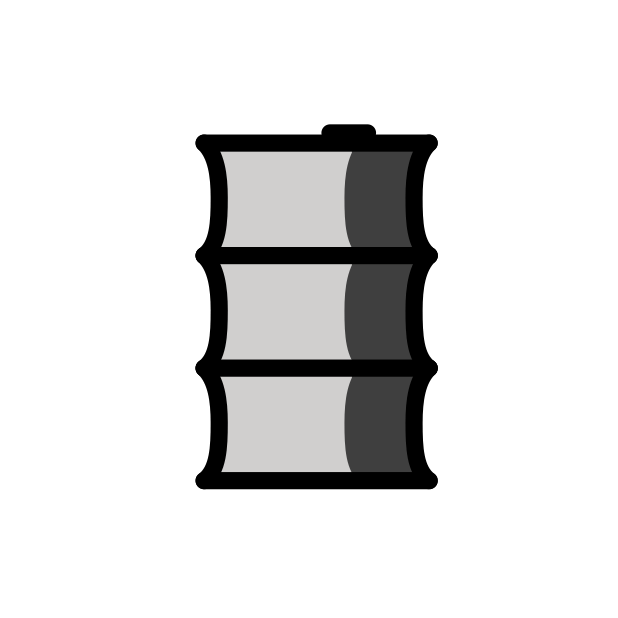
Emoji: 🛢
Name: oil drum
Unicode: 0x1f6e2